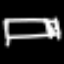
Label: bed